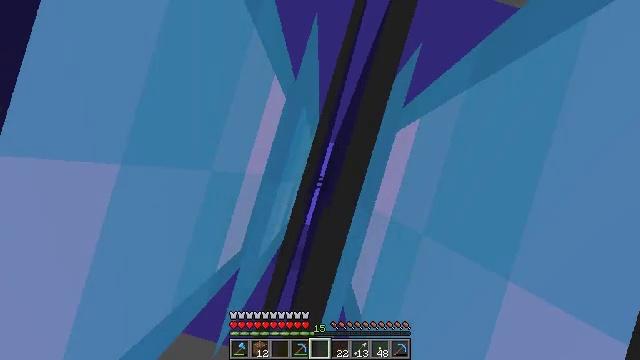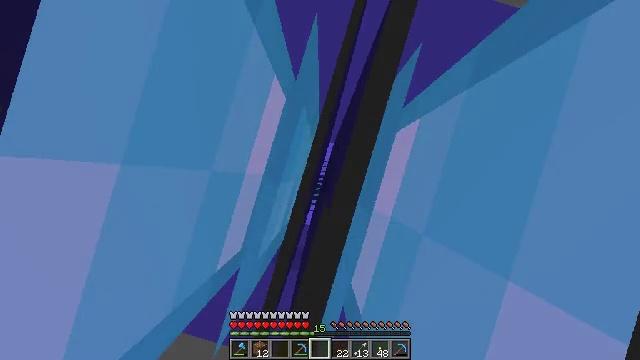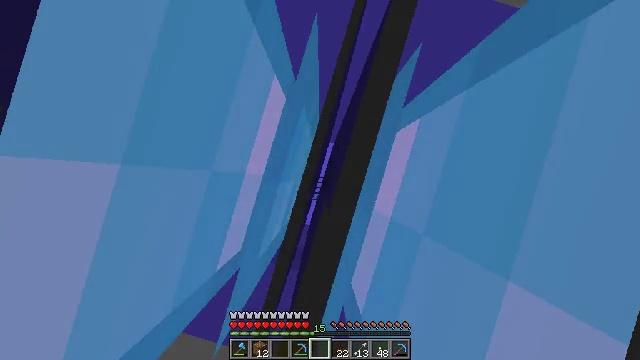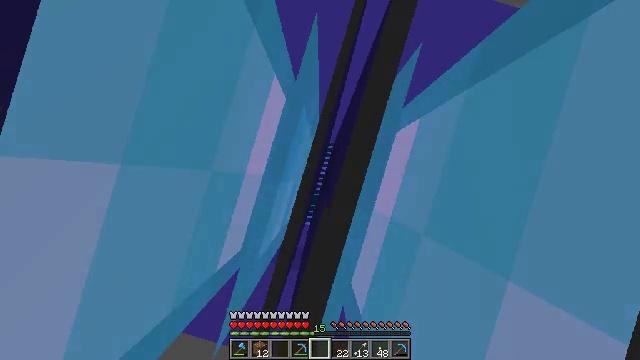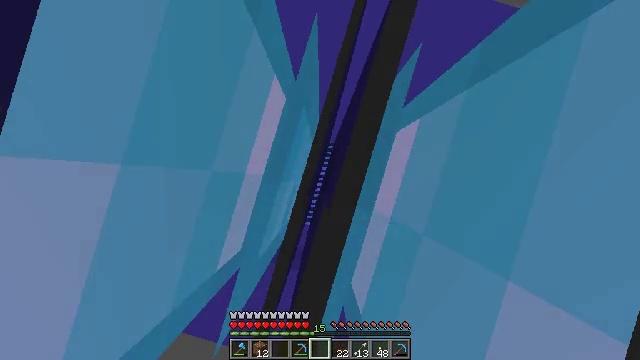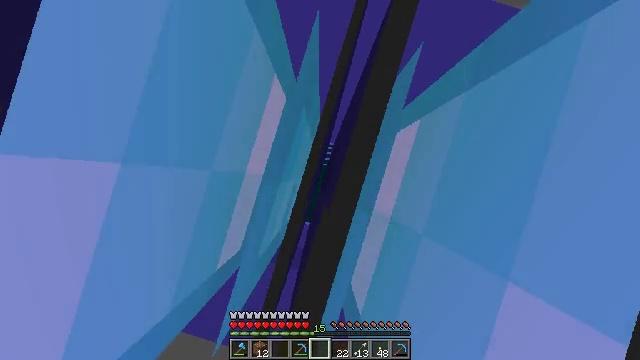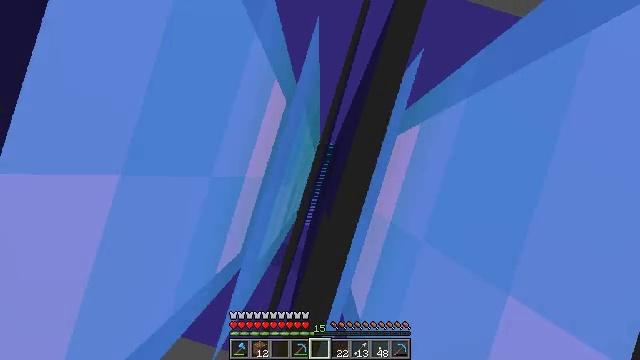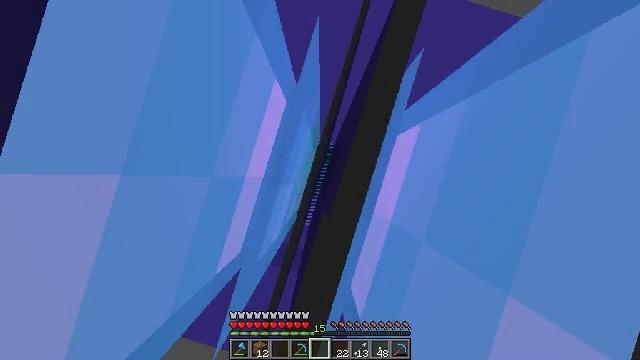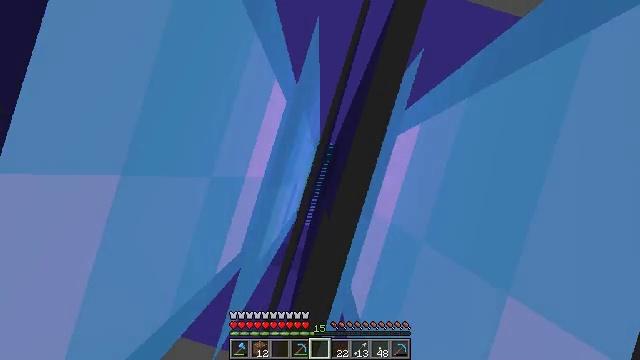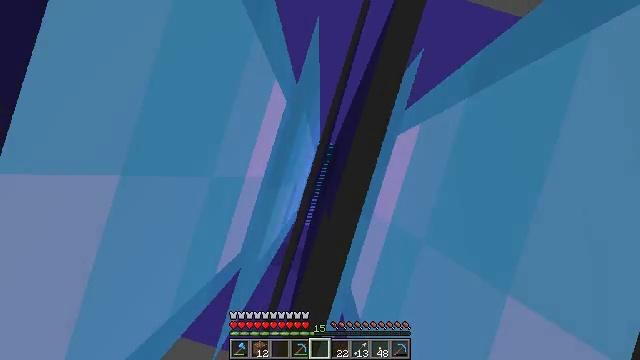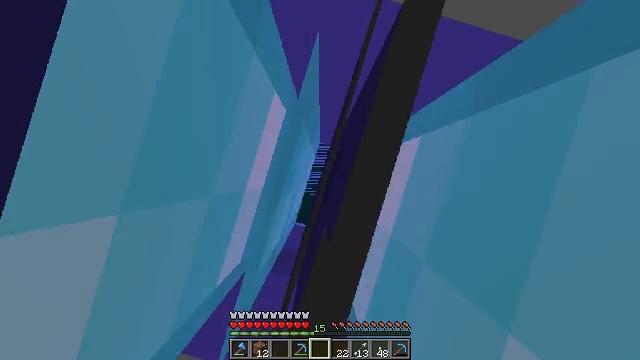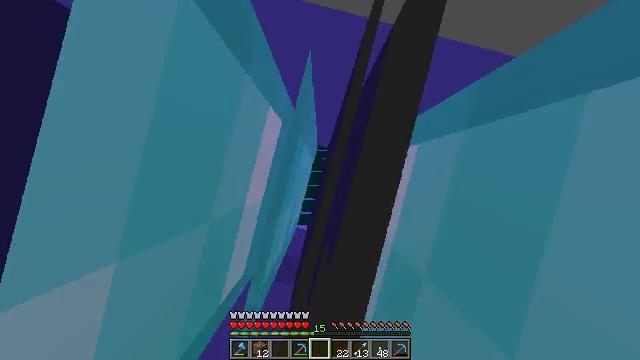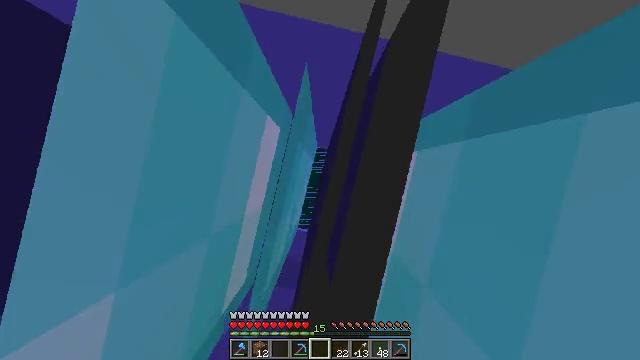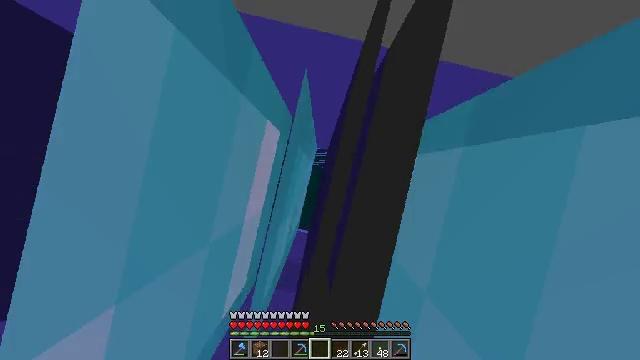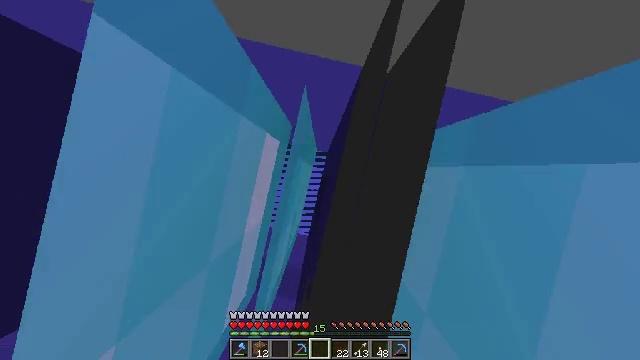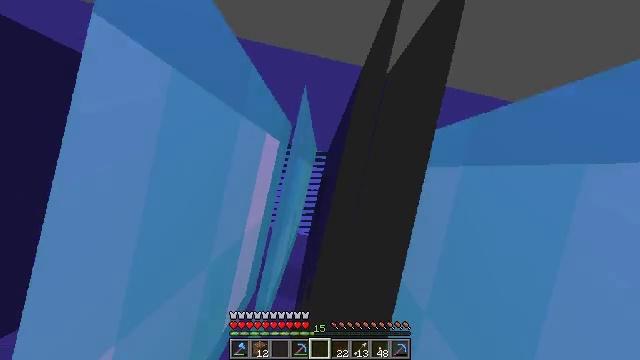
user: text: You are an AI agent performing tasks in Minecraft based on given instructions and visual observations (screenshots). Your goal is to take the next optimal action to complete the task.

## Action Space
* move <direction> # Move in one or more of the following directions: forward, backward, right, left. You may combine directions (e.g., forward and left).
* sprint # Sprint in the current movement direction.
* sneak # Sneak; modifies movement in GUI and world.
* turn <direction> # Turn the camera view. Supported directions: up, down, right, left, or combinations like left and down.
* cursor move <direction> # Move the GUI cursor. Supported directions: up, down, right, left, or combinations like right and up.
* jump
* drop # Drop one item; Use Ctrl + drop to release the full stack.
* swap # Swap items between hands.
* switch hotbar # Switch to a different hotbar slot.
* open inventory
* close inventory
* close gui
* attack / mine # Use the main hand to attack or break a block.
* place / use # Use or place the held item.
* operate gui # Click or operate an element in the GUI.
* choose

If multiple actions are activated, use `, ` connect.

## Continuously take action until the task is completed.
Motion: motion action
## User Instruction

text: Collect the dark oak stairs by mining.
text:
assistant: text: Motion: no_op
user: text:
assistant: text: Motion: no_op
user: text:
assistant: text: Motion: no_op
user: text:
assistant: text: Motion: no_op
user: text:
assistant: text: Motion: no_op
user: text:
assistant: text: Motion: no_op
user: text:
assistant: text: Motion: no_op
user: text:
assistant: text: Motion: no_op
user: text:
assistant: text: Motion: no_op
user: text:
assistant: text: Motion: no_op
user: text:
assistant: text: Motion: turn left
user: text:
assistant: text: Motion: turn left
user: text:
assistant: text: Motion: no_op
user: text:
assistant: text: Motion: no_op
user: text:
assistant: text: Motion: no_op
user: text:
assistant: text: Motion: no_op
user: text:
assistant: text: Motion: turn left and up
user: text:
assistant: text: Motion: turn left and up
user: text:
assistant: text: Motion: turn left and up
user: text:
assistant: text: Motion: turn left and up
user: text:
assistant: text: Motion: no_op
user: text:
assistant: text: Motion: no_op
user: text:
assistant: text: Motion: no_op
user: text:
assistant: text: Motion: no_op
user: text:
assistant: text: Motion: no_op
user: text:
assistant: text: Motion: no_op
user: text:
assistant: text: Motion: no_op
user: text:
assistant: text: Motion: no_op
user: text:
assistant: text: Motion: turn left and down
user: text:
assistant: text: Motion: turn left and down